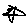
Label: star